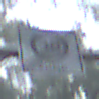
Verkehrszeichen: EndeZone30
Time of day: SunriseSunset
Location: Outdoor (Nature)
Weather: NotSpecified
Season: Autumn
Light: Natural